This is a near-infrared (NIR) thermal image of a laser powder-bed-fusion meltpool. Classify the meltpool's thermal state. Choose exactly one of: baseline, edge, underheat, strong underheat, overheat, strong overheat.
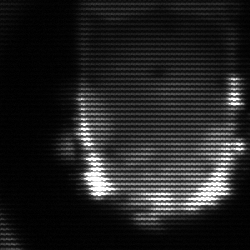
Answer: baseline